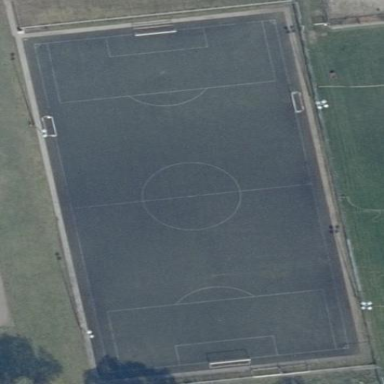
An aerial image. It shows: Artificial turf soccer pitch for leisure activities.